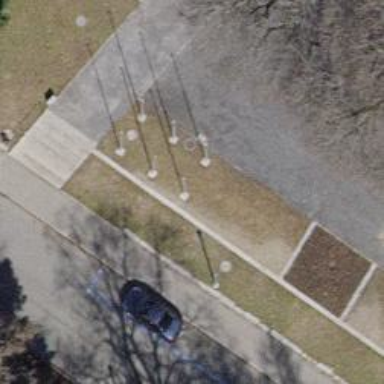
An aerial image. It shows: Flagpole structure.